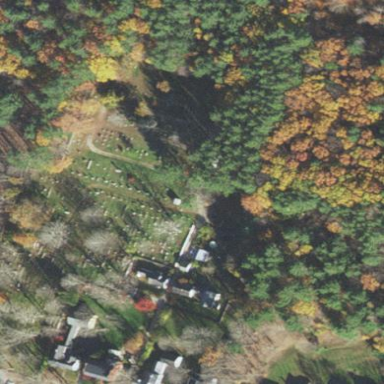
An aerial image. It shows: Cemetery.